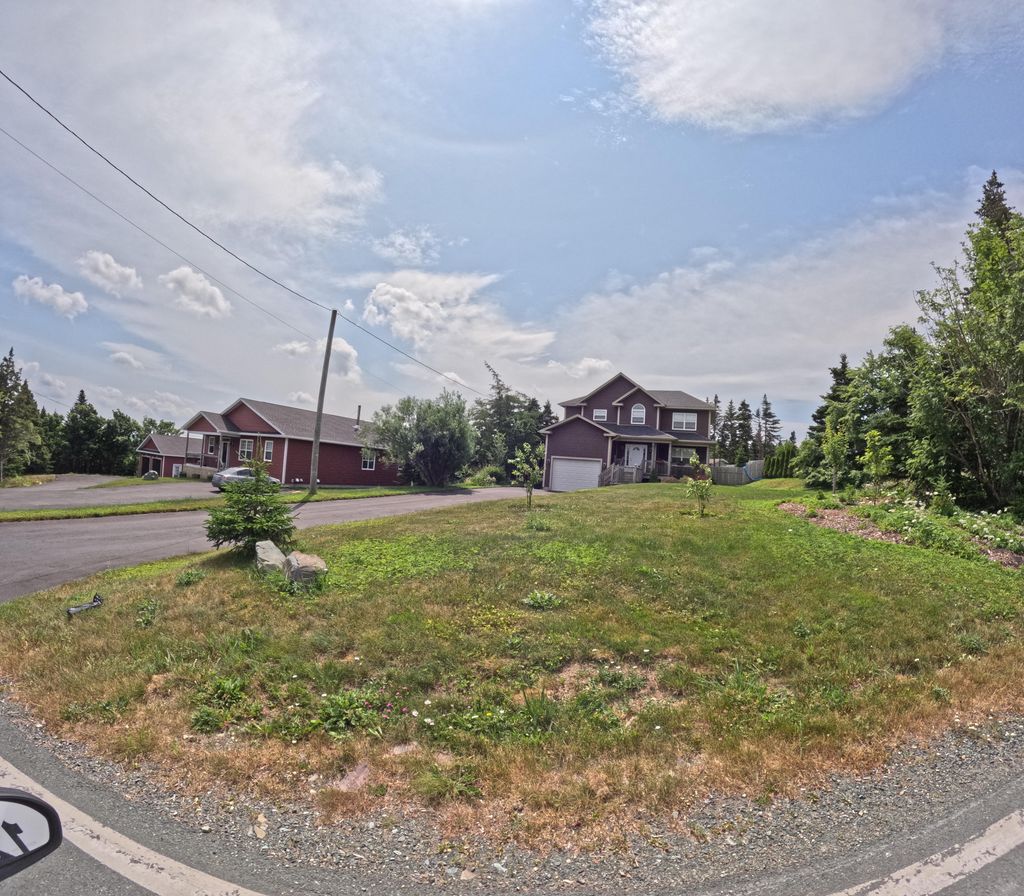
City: st_johns